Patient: sex M, age 34
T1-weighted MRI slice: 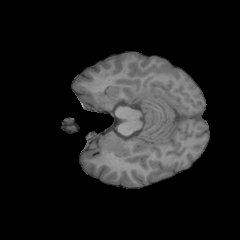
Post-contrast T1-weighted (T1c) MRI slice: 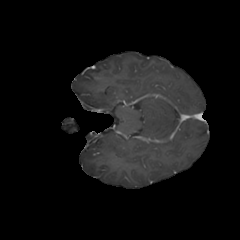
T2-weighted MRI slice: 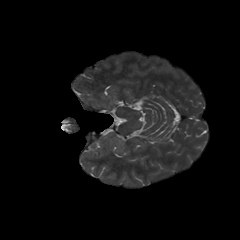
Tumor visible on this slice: no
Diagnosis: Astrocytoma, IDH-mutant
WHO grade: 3